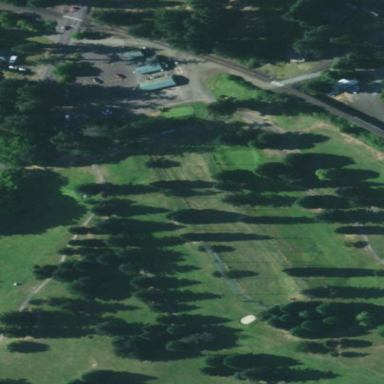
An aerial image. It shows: Driving range for golf on grass.